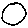
Label: circle